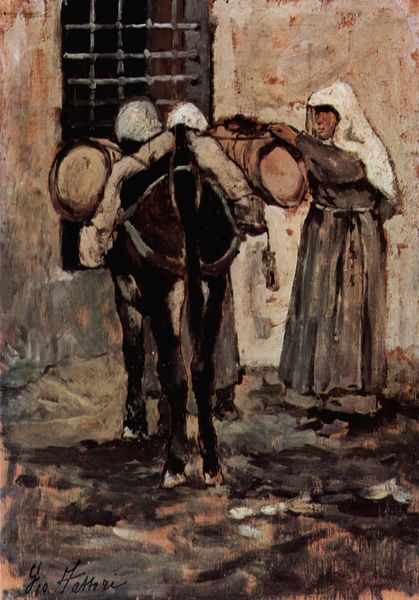
Titel: Nonne mit Esel
Künstler: Giovanni Fattori
Standort: Genova
Institution: Collezione Taragoni
Schlagwörter: dunkel, gemälde, mann, schatten, wasser, weiß, frauen, ocker, stadt, braun, fenster, frau, grau, kleid, licht, mund, nase, schwarz, strasse, szene, gebäude, gras, gürtel, haus, rot, schleier, tier, tuch, weg, wiese, zaun, beige, hochformat, malerei, alt, wand, augen, band, gesicht, mensch, stehen, steine, tragen, trauer, bild, signatur, öl, erde, gitter, pastos, boden, gewand, kutte, realismus, schnur, tücher, decke, bass, rosa, arbeit, esel, genre, pferd, ausritt, hufe, schwanz, schweif, zaumzeug, kopfbedeckung, schürze, taille, hintern, genrebild, genremalerei, schuhe, bäuerin, bündel, gepäck, last, transport, mauer, laden, beladen, kissen, zwei frauen, kopftuch, metall, kordel, ölfarbe, eisen, eng, schmutz, unterschrift, hauswand, orient, hinten, soldat, nonne, fass, habit, maultier, gefängnis, putz, stäbe, gitterfenster, hilfe, hochkant, umzug, fässer, lastentier, lasttier, packesel, klosterfrau, taschen, fässchen, maria, armut, metal, erdtöne, helfen, ware, ankommen, lasten, waren, lastesel, trist, schmutzig, else, huftier, packpferd, packen, sachen, schnüren, ch, pia, hotter, baggage, wezß, lastentiet, hochkand